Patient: sex M, age 67
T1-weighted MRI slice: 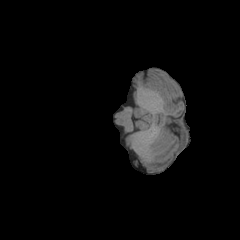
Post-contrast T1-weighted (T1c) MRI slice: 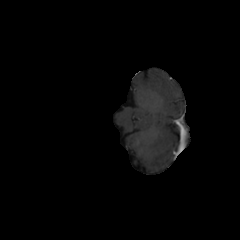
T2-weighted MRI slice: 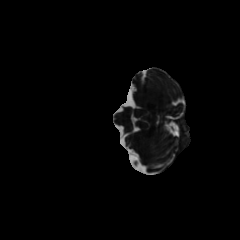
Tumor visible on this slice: no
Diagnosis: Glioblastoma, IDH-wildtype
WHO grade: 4